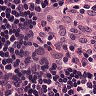
Metastatic tissue present: no